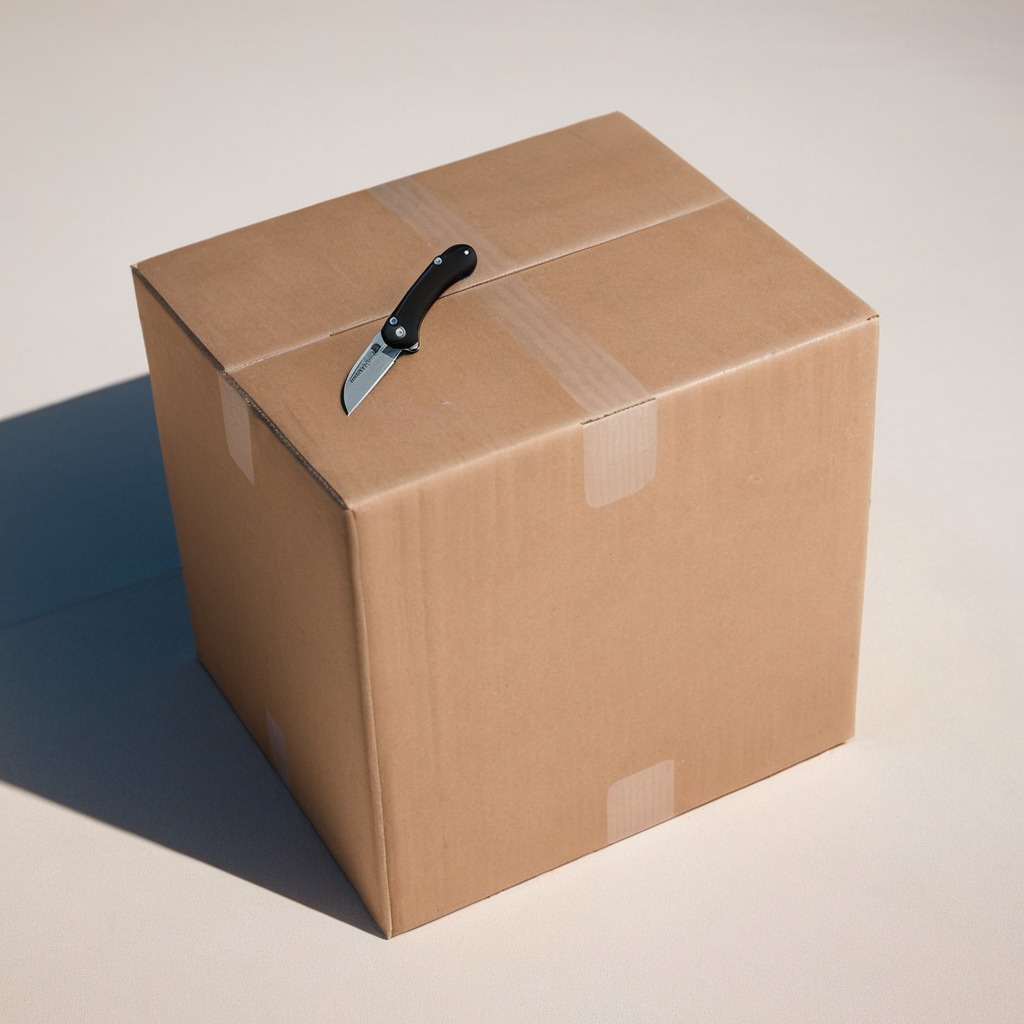
A utility knife is lying on the clean dry cardboard box surface in an outdoor workshop during daytime bright natural light soft shadows slightly creased but